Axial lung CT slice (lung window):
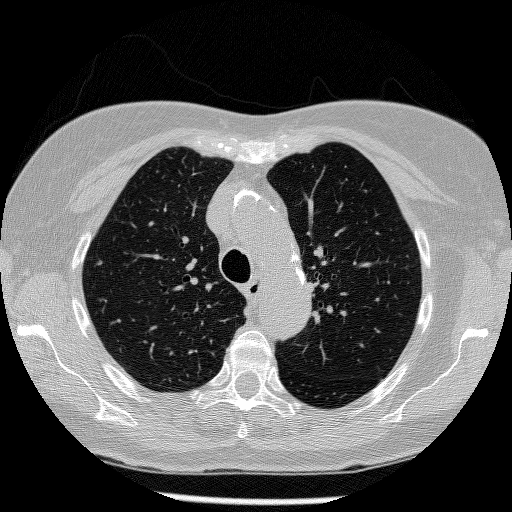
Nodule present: yes
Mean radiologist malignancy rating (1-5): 3